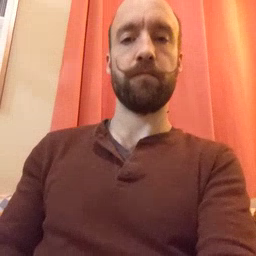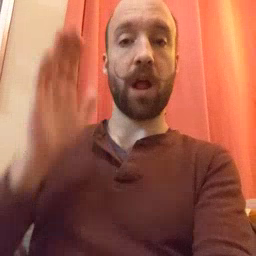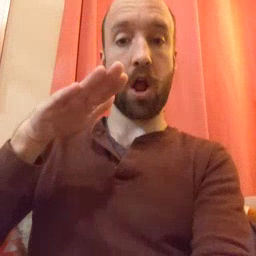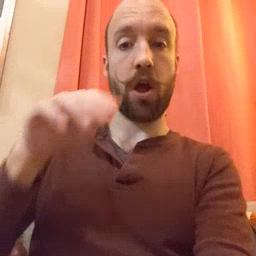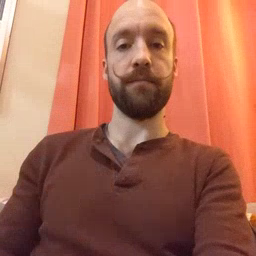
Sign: on